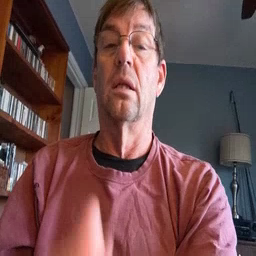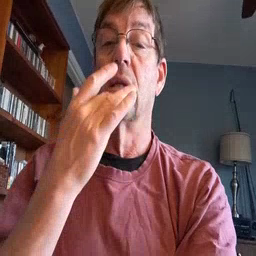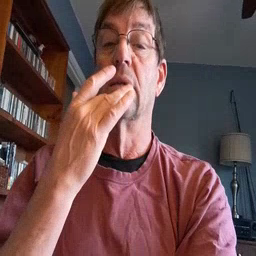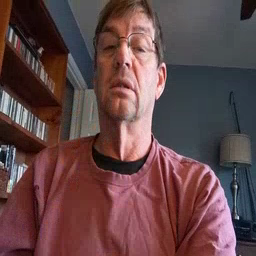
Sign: taste